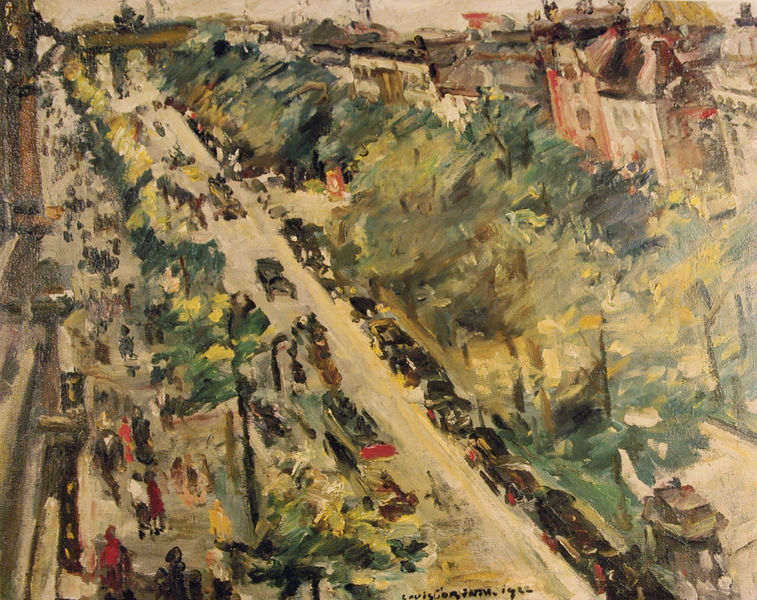
Titel: Berlin, Unter den Linden
Künstler: Lovis Corinth
Standort: Wuppertal
Institution: Von der Heydt-Museum
Schlagwörter: baum, blätter, gemälde, himmel, laub, mann, weiß, bäume, frauen, gelb, grün, impressionismus, menschen, stadt, braun, bunt, fenster, frankreich, frau, hintergrund, lampen, laternen, lichter, paris, schwarz, strasse, ausblick, blick, gebäude, haus, rot, beige, expressionismus, malerei, menge, stein, signatur, öl, häuser, natur, brücke, busch, büsche, kirche, pastos, personen, wald, turm, schrift, sommer, ansicht, bogen, fassade, fassaden, passanten, perspektive, abstrakt, farben, modern, zug, dächer, mauer, allee, farbe, fußgänger, kutsche, kutschen, laden, läden, treiben, vogelperspektive, auto, wagen, promenade, duktus, impressionistisch, tor, anfang 20. jahrhundert, aufsicht, grosstadt, oben, berlin, corinth, gehsteig, draufsicht, tupfen, schlange, litfasssäule, pinselstrich, verkehr, alle, schief, kleckse, autos, fahrzeuge, siegestor, quadriga, waagen, triumphbogen, boulevard, straßenlaternen, unter den linden, chausee, metropole, häuserreihe, übersicht, parken, großstadt, baumreihen, linden, schattten, kfz, stürzend, brandenburger tor, juni, gelbv, weimarer republik, prachtstraße, strassenschlucht, litfassäule, chaussee, siegesbogen, bige, bolevard, waagenreihe, straße promenade, triumphboge, nerlin, straße des 17. juni, brandenburger tor straße unter den linden, bäume allee kirchner, autods, kraftrad, champ de elysse, frankreicch